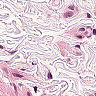
Metastatic tissue present: no